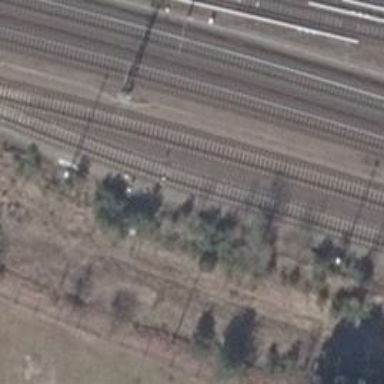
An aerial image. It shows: Wedge is used for the railway derail.